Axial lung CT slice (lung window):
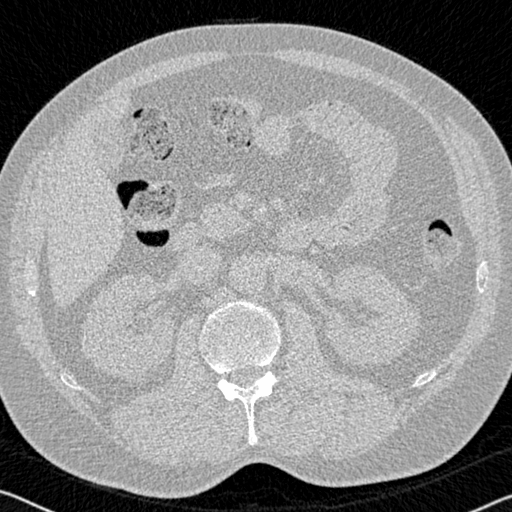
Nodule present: no